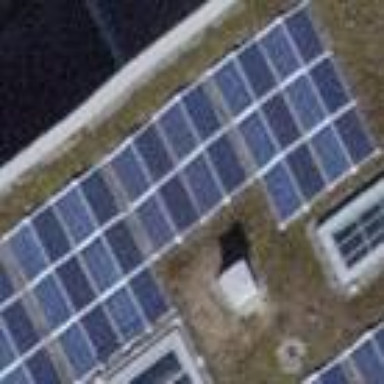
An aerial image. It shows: Solar power generator utilizing photovoltaic technology with solar photovoltaic panels.